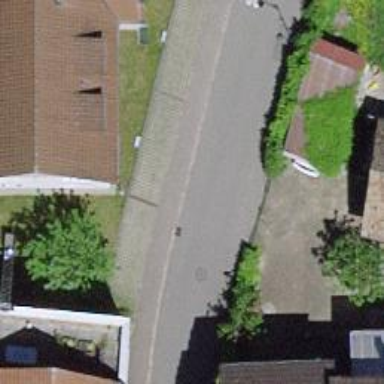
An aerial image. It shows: Asphalt road in living street.